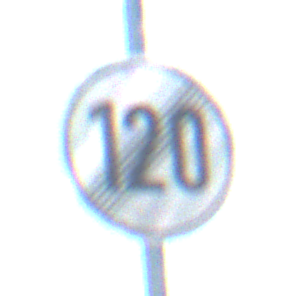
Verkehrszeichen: EndeGeschwindigkeit120
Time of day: Midday
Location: Outdoor (Urban)
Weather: Clear
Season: NotSpecified
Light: Natural